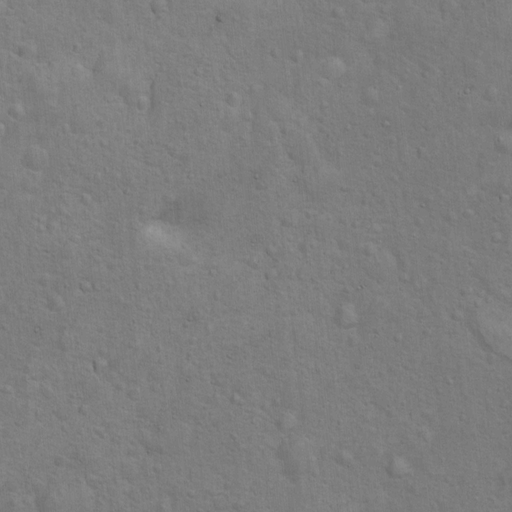
Classes present: Background